Chest X-ray. View position: AP
Patient age: 78
Patient sex: F
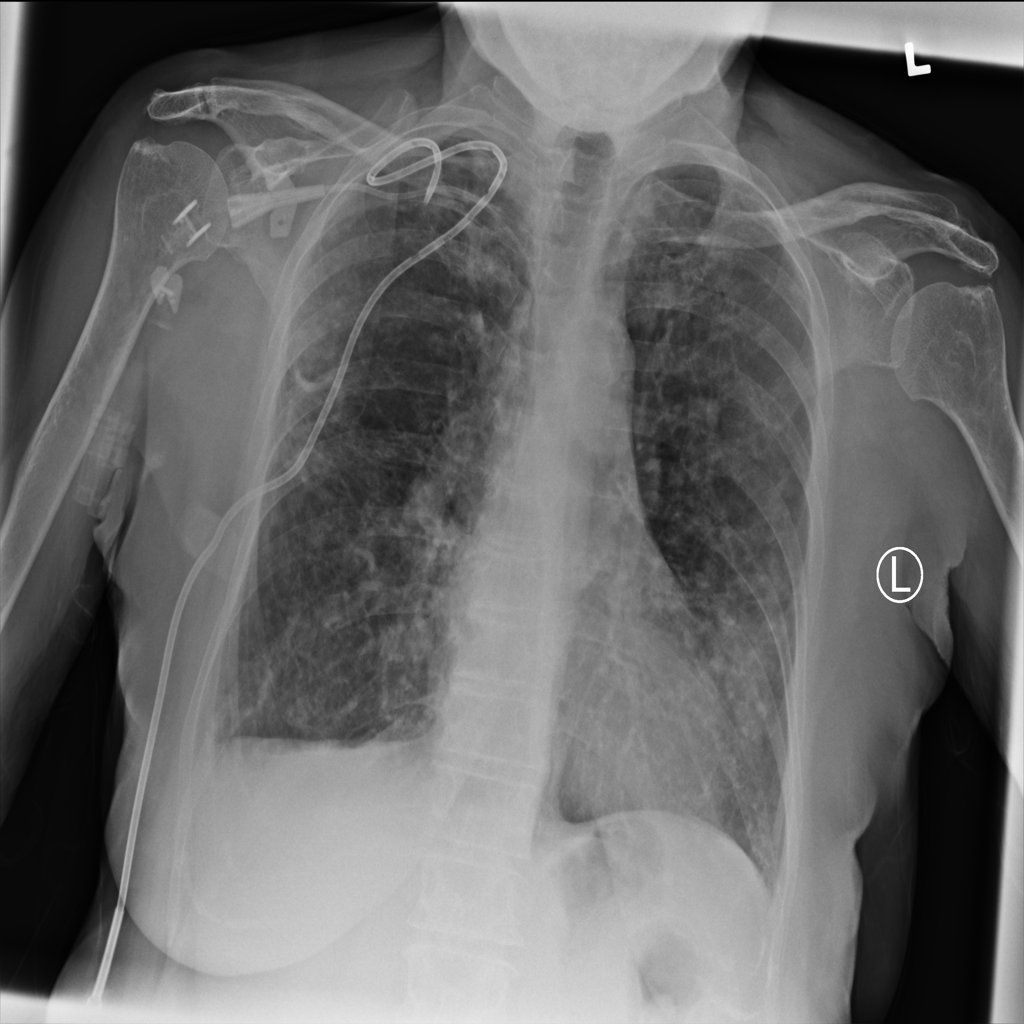
Finding: Pneumothorax